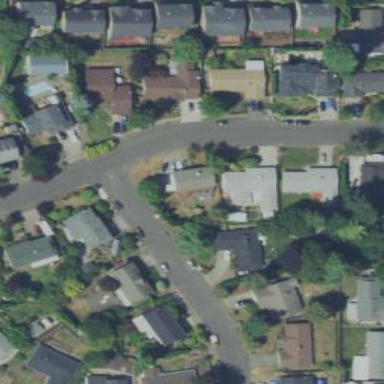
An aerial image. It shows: Residential road with sidewalk on the left.